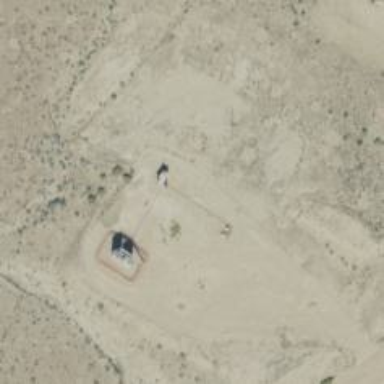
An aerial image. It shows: Petroleum well that is man-made.